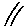
Label: line